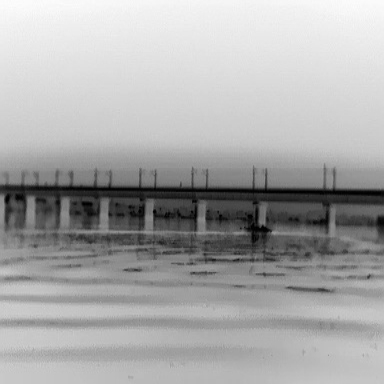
There is a warship in the infrared image.